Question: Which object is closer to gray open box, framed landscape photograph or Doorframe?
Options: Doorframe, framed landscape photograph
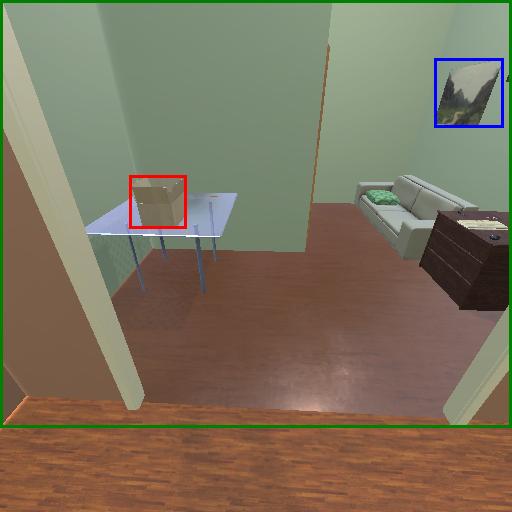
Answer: Doorframe